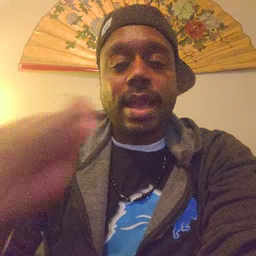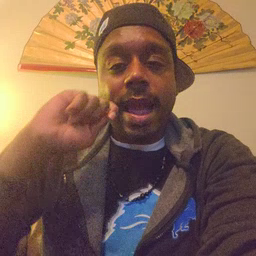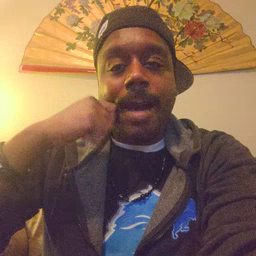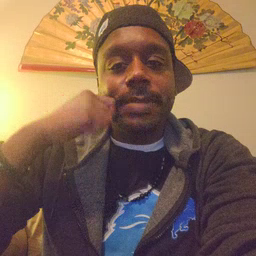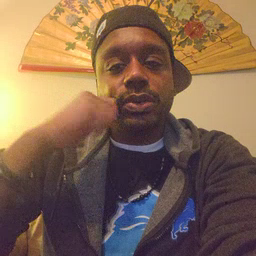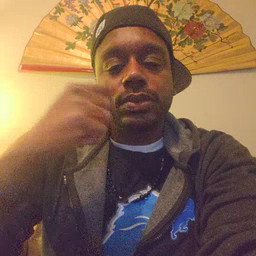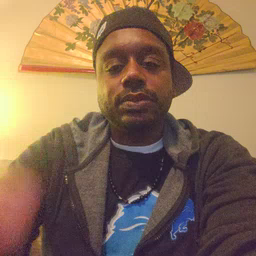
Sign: apple